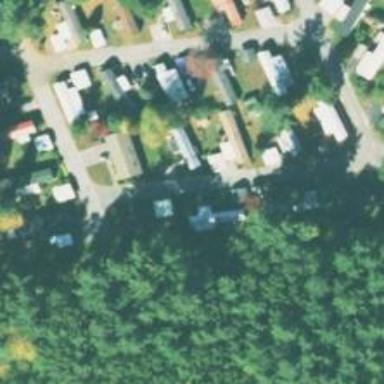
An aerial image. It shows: Residential road.